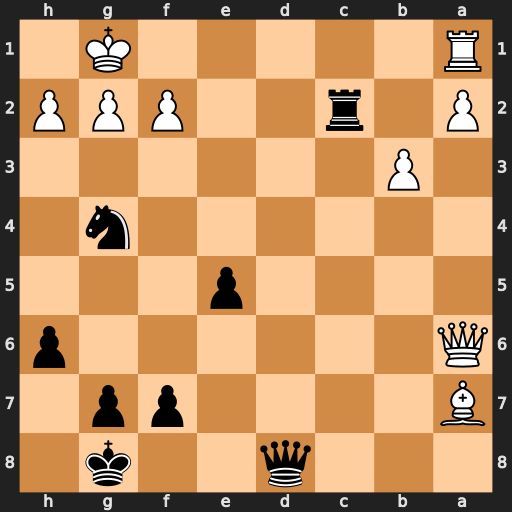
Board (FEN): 3q2k1/B4pp1/Q6p/4p3/6n1/1P6/P1r2PPP/R5K1
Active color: b
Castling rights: -
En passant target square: -
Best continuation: Qh4 h3 Nxf2